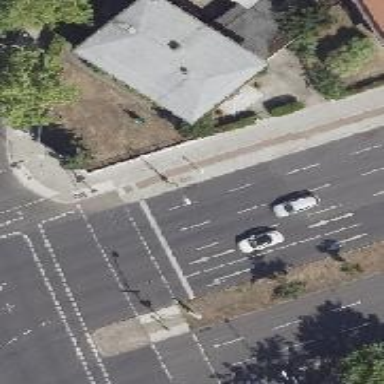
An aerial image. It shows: Asphalt footway with crossing equipped with traffic signals.